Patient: sex M, age 69
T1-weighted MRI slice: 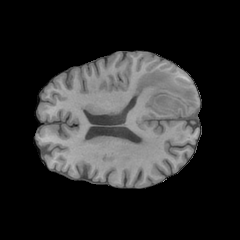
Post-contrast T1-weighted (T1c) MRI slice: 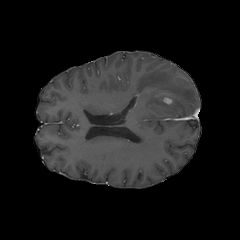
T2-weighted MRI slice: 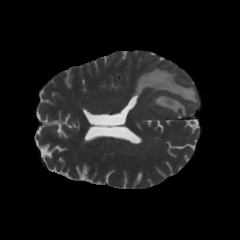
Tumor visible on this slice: yes
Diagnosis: Glioblastoma, IDH-wildtype
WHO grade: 4